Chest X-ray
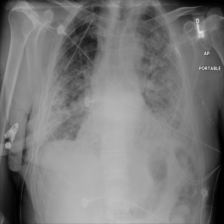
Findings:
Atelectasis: negative
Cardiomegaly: negative
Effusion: negative
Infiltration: negative
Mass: negative
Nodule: negative
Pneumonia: negative
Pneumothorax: negative
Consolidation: negative
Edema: negative
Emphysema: negative
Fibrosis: negative
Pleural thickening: negative
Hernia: negative